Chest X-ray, PA view. Patient: 87 years old, sex M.
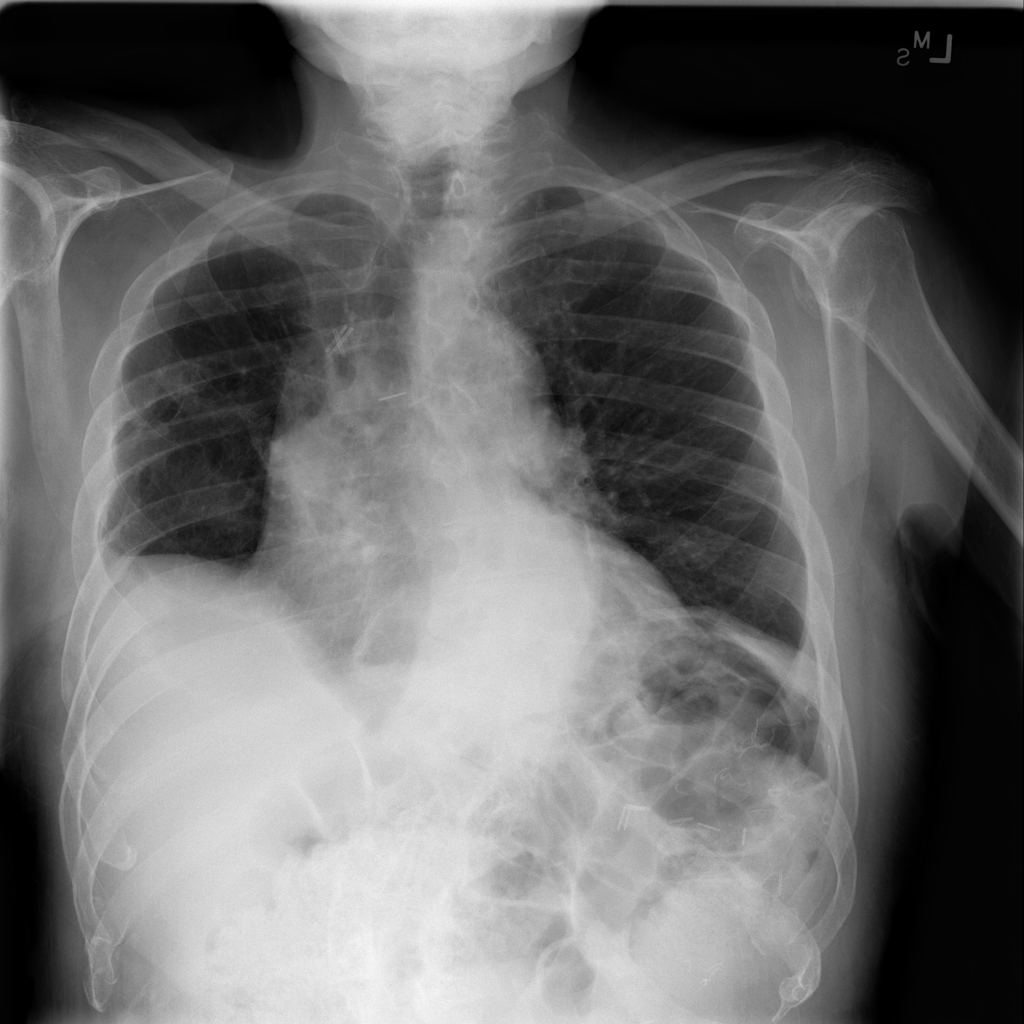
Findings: No Finding